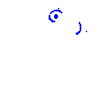
Particle: proton